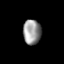
Tissue: lung
Cell type: Epithelial cells
Senescence score: 0.1786
Nuclear area (px): 436
Mean DAPI intensity: 151.351